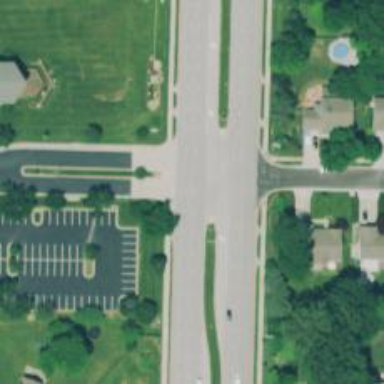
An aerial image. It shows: Dash road marking.